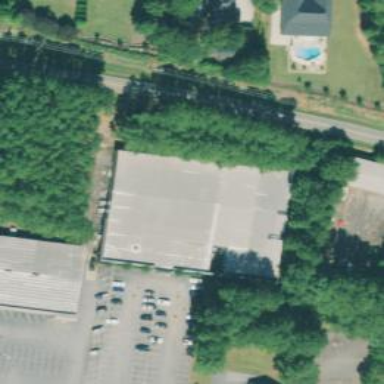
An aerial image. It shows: Building that houses bowling alley.